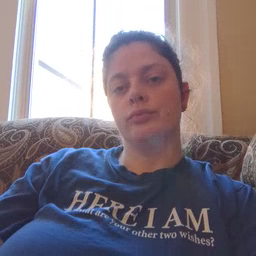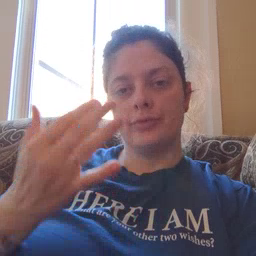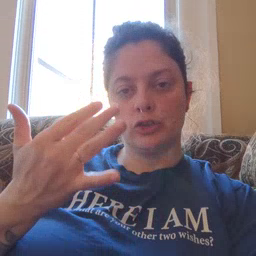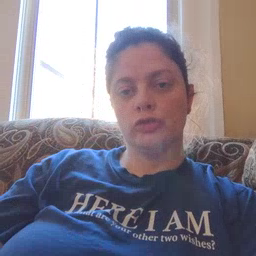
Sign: finger